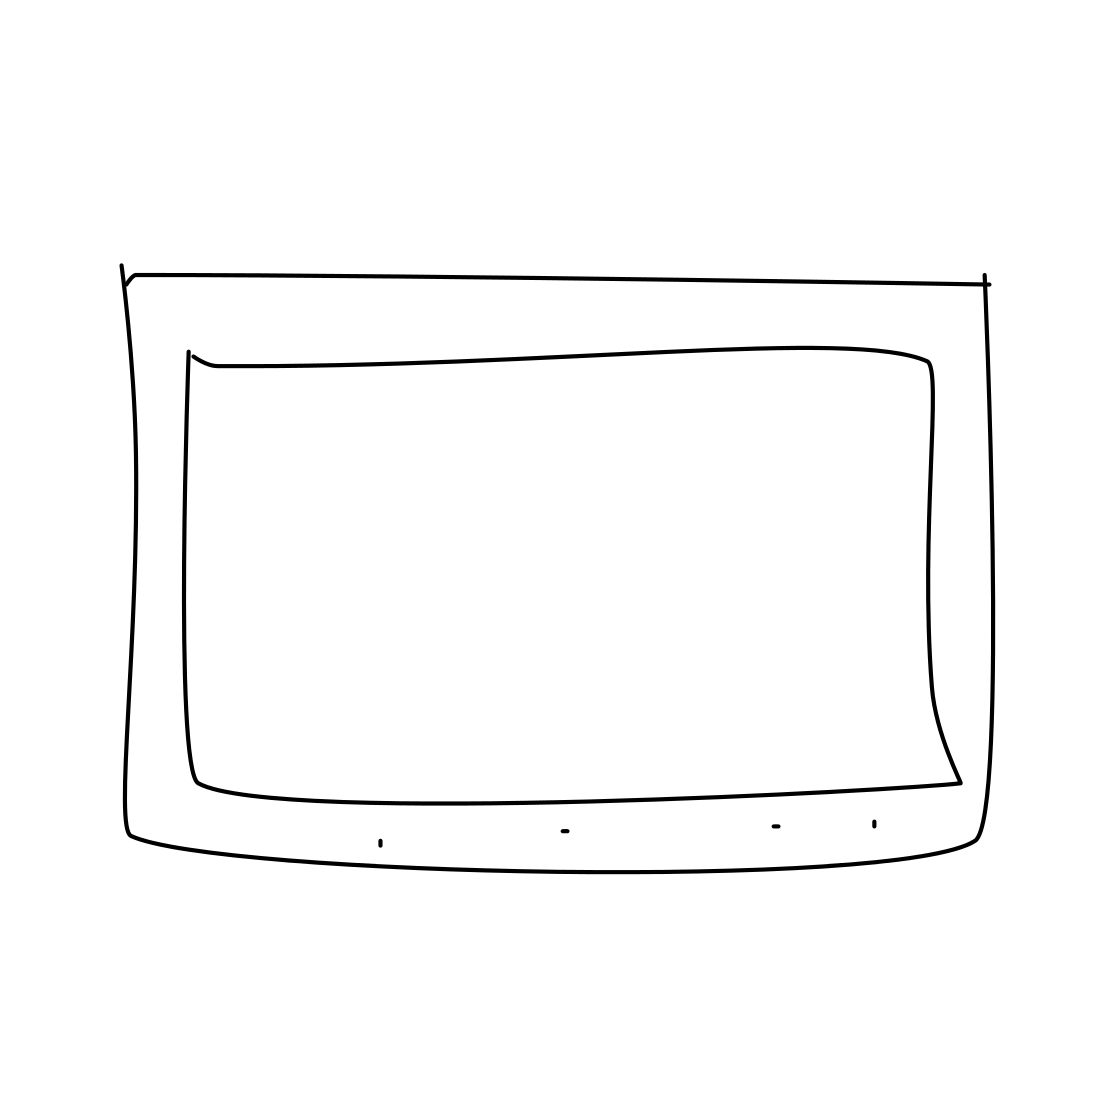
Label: computer monitor